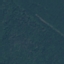
Land use / land cover: Forest